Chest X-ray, PA view. Patient: 67 years old, sex M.
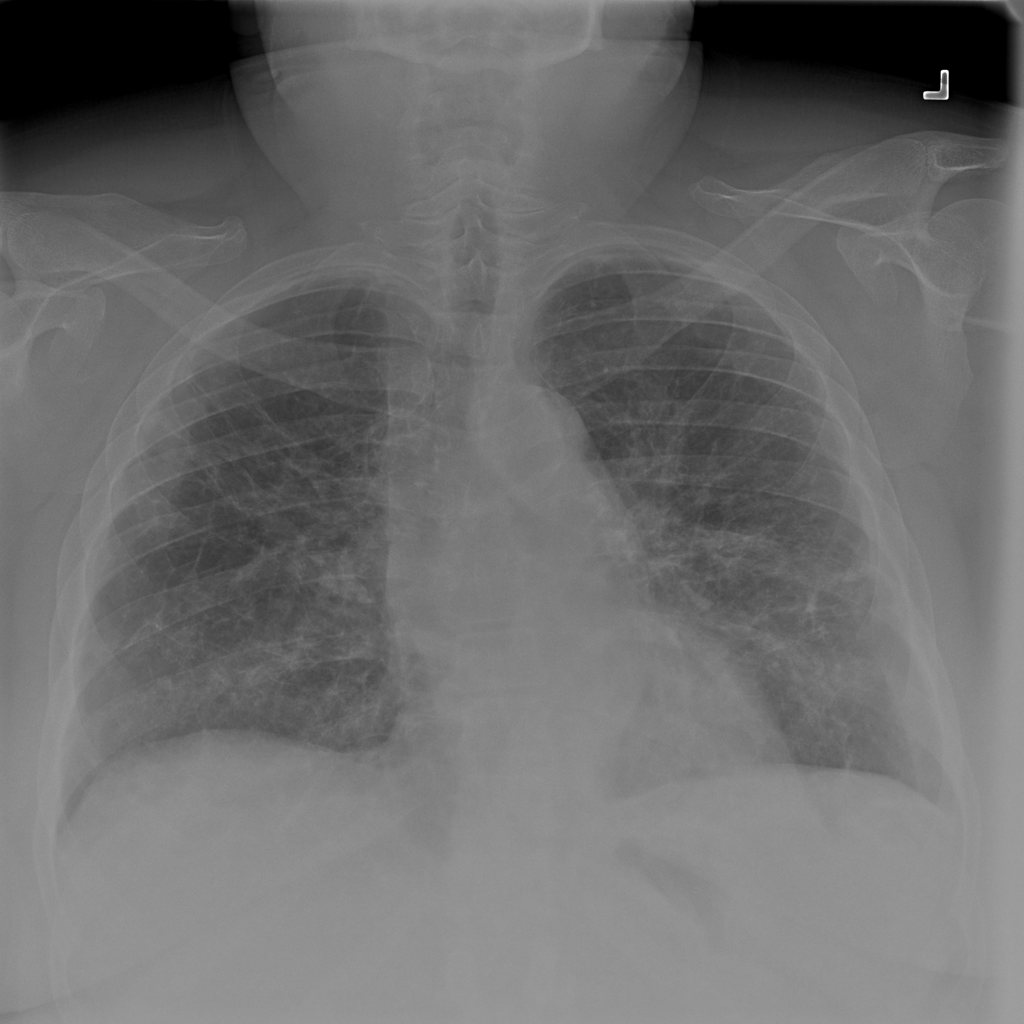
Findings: No Finding